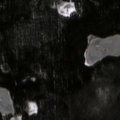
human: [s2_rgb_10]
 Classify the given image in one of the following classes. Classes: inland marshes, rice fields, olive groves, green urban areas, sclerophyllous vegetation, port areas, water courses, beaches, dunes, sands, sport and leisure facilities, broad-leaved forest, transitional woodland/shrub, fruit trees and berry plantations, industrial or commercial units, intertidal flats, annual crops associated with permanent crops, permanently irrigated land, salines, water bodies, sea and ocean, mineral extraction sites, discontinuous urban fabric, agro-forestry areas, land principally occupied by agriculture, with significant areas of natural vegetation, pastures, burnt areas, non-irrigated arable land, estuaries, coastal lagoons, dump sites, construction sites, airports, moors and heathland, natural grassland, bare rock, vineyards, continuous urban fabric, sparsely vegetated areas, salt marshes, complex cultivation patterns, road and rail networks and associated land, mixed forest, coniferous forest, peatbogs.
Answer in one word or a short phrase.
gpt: coniferous forest, mixed forest, transitional woodland/shrub